Question: Other users checkouts are not visible in Source Control Explorer in Visual Studio 2012, TFS is express edition :

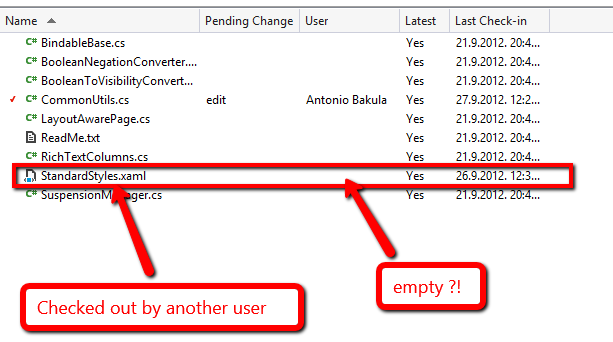
Answer: TFS 2012 introduces a new concept called , which differ subtly from the behavior of workspaces in previous versions of TFS (the old default behavior is now called a .)
With a local workspace, TFS behaves like an edit/merge/commit-type version control system. That is to say that files are not read-only and instead TFS will scan your filesystem to determine what has been changed. You no longer need to check files out from the server and, in fact, the server does not know what you have checked out.
For this reason, you will not be able to see that the other user has checked out the file - this information exists only in his or her local workspace.
If this other user was using a traditional , the server would have this information and would present it to you.